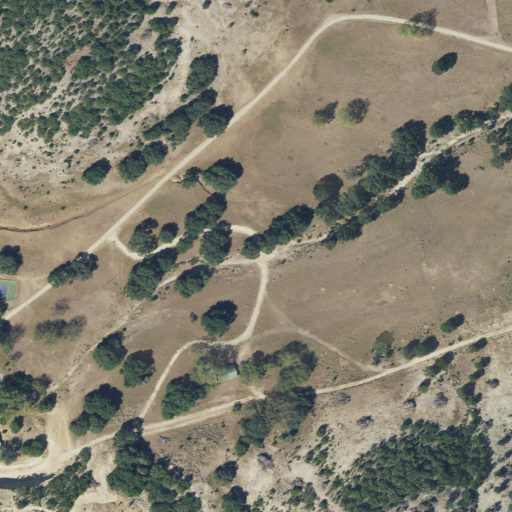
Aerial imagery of valley in Texas named Jim Jernigan Hollow containing shrub, open development, grassland, evergreen forest, and low intensity development